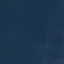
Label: SeaLake